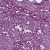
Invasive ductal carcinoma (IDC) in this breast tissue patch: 1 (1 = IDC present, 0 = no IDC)